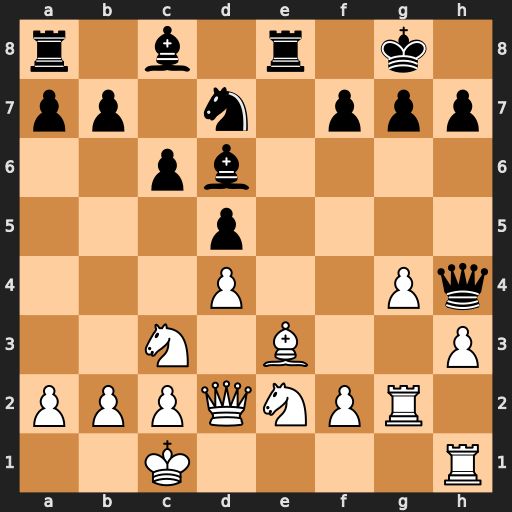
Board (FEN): r1b1r1k1/pp1n1ppp/2pb4/3p4/3P2Pq/2N1B2P/PPPQNPR1/2K4R
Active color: w
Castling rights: -
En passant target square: -
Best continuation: Bg5 Qxg5 Qxg5